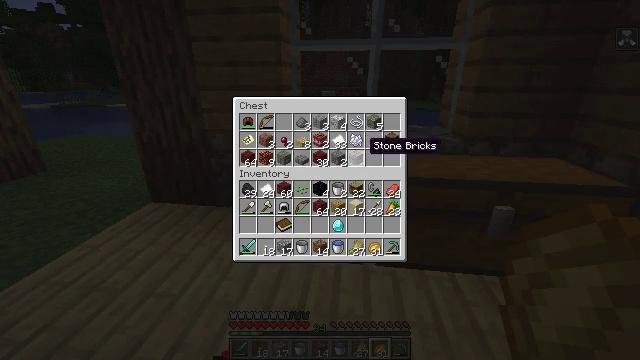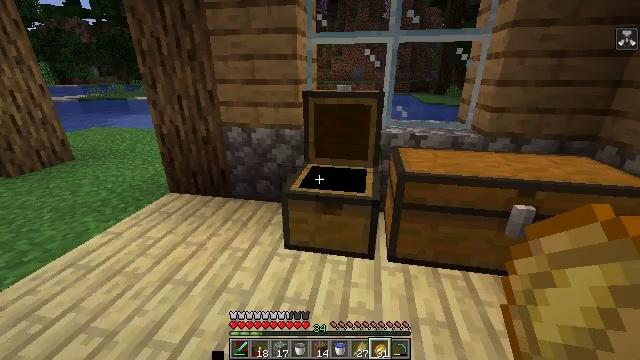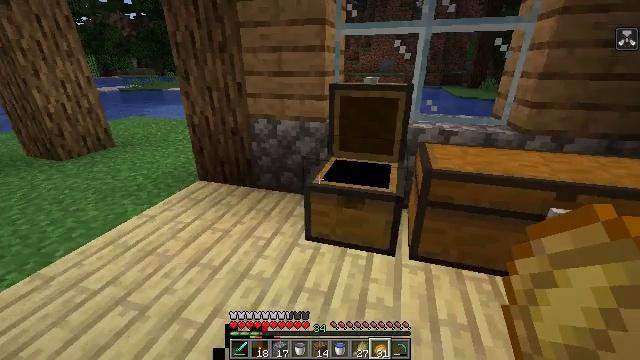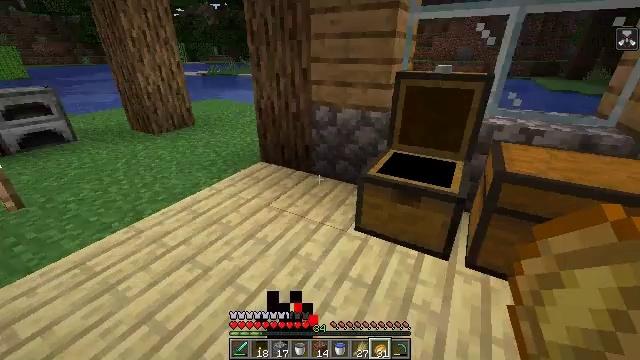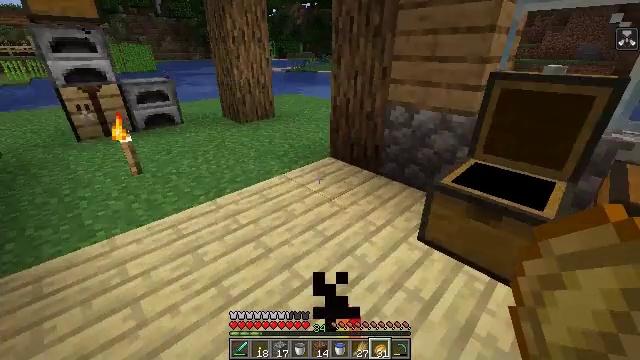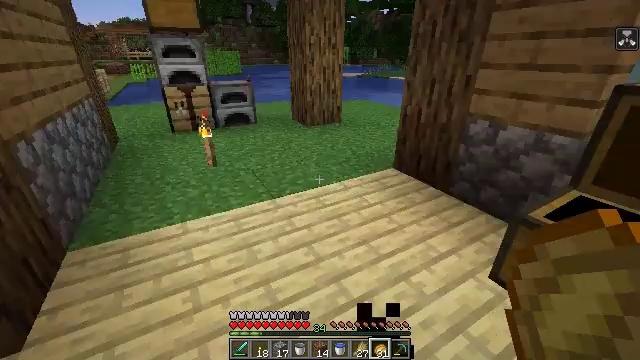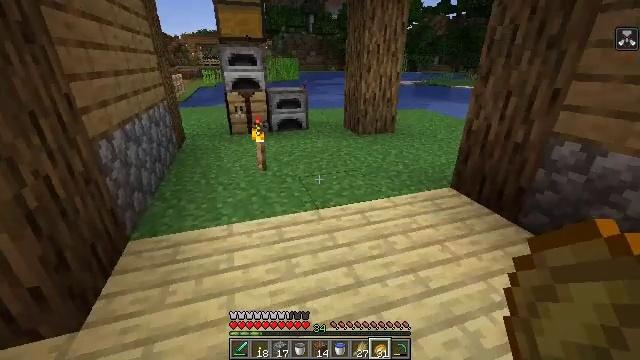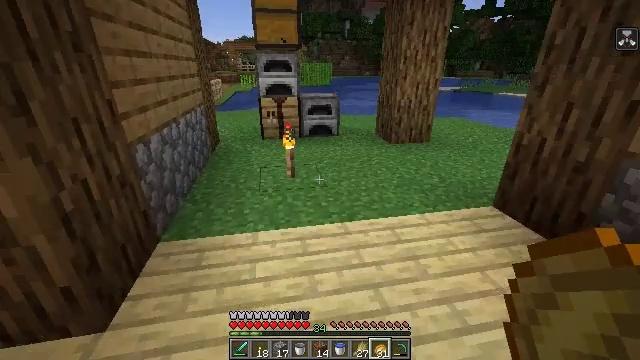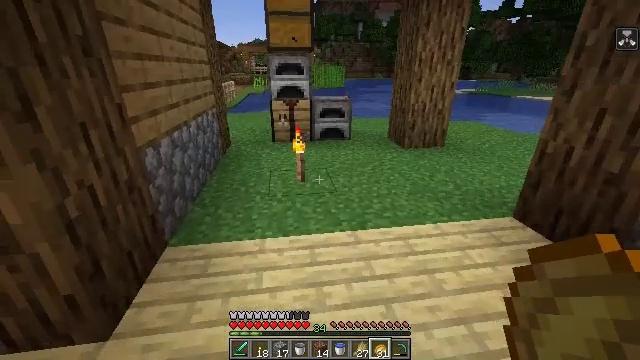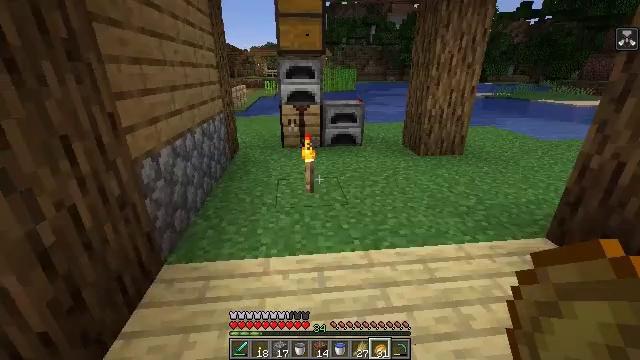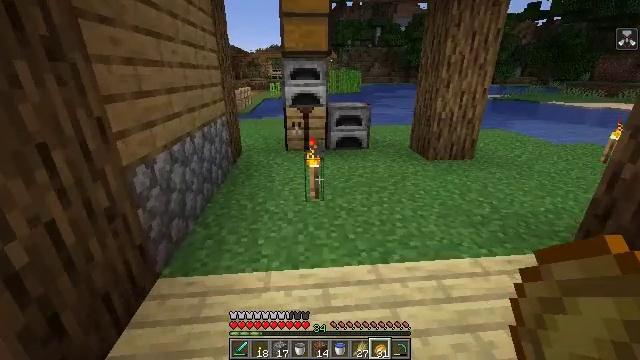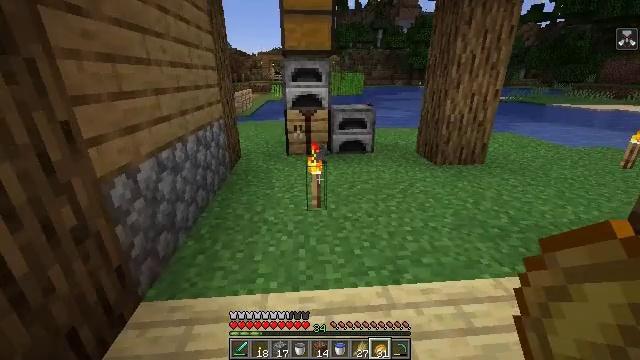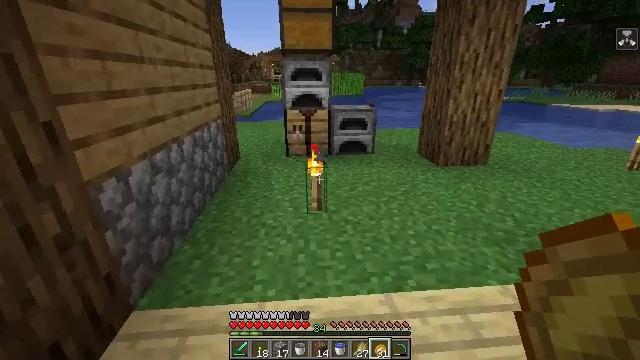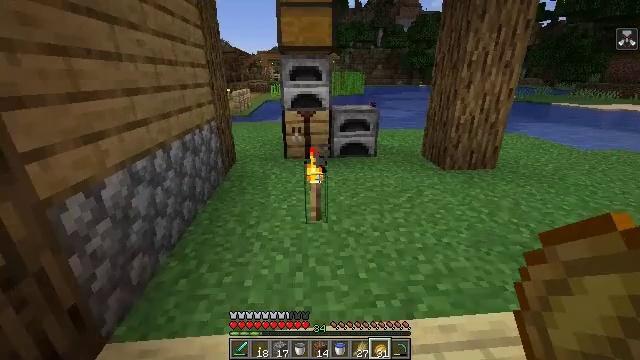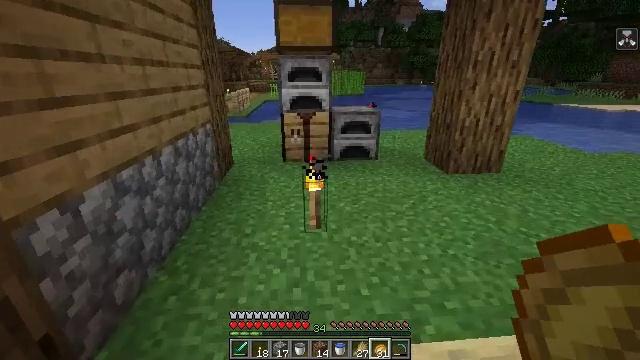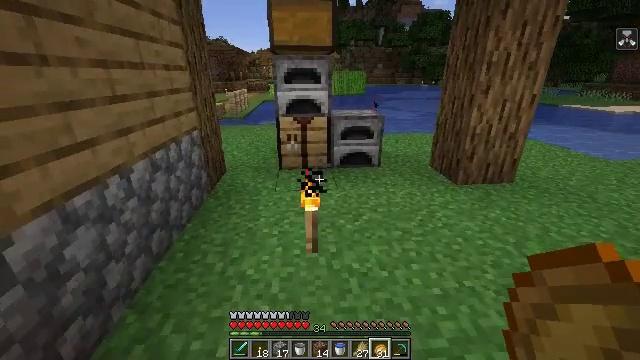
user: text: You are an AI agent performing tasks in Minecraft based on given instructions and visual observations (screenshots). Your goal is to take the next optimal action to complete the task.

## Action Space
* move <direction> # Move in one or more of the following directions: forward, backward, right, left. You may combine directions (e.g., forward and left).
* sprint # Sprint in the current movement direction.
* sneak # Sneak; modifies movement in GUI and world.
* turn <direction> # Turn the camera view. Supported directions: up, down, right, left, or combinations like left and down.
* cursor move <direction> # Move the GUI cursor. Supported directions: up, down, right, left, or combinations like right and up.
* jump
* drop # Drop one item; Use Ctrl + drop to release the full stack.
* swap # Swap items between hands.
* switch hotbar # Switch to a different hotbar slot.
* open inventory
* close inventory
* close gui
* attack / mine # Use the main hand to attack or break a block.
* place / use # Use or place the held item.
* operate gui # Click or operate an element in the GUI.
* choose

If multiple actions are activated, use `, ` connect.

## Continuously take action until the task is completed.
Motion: motion action
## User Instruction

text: Get ready to enchant items by crafting an enchanting table.
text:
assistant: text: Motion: cursor move left and down
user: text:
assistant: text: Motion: turn left and down, close gui
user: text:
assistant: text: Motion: turn left and down, open inventory
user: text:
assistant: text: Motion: turn left, open inventory
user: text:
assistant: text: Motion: move forward, turn left and up
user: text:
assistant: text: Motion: move forward, turn left and up
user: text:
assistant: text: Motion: move forward, turn left and up
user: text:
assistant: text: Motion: move forward, turn left
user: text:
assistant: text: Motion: move forward, turn left
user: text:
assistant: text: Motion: move forward, turn left
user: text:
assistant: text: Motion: move forward
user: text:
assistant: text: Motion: move forward
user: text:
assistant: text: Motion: move forward
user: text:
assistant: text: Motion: move forward
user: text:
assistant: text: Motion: move forward
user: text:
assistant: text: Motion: move forward
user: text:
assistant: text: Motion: move forward
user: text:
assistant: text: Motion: move forward
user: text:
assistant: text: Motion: move forward
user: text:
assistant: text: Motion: move forward
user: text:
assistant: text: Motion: move forward
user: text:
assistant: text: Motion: move forward
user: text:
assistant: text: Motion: move forward
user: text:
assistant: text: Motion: move forward
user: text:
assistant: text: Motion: no_op
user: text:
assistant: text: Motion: no_op
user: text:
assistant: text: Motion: no_op
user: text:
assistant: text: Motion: no_op
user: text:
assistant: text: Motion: no_op
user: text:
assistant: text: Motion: no_op